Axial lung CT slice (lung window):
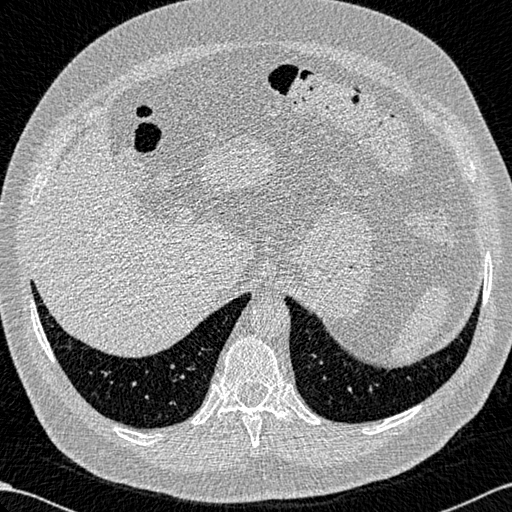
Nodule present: no